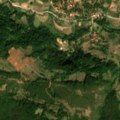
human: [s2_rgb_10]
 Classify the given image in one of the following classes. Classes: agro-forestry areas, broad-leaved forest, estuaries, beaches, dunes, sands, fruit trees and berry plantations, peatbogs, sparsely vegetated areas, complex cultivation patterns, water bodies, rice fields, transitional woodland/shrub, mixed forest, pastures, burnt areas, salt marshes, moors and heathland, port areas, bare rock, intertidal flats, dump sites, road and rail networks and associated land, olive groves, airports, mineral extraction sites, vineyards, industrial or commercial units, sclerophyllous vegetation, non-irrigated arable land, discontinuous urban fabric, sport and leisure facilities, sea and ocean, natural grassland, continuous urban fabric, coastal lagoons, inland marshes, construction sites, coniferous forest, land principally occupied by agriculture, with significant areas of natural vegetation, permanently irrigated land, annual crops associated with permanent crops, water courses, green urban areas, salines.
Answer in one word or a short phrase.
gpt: land principally occupied by agriculture, with significant areas of natural vegetation, broad-leaved forest